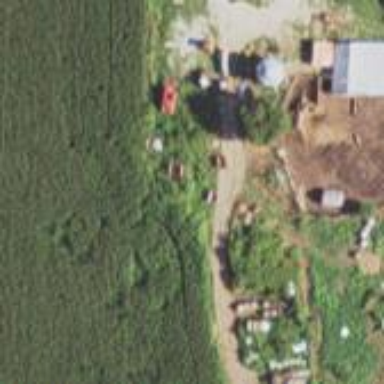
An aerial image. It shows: Farmyard area.